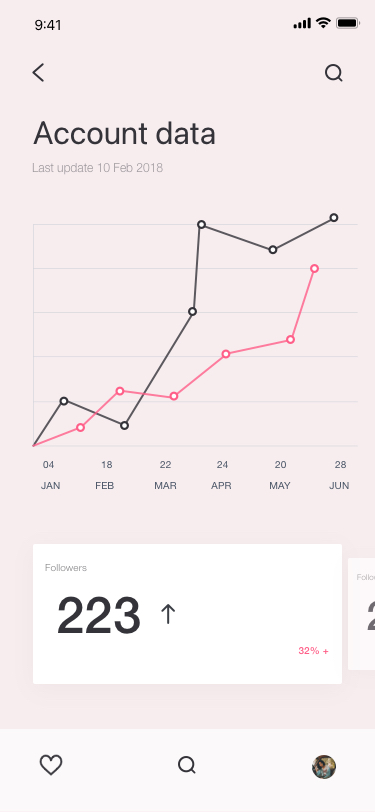
Text in this UI design:
223
Followers
32% +
223
Followers
04
18
JAN
FEB
MAR
APR
MAY
JUN
22
24
20
28
Account data
Last update 10 Feb 2018